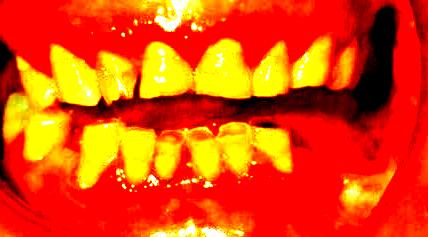
Condition: Gingivitis